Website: bh-photo
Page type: payment
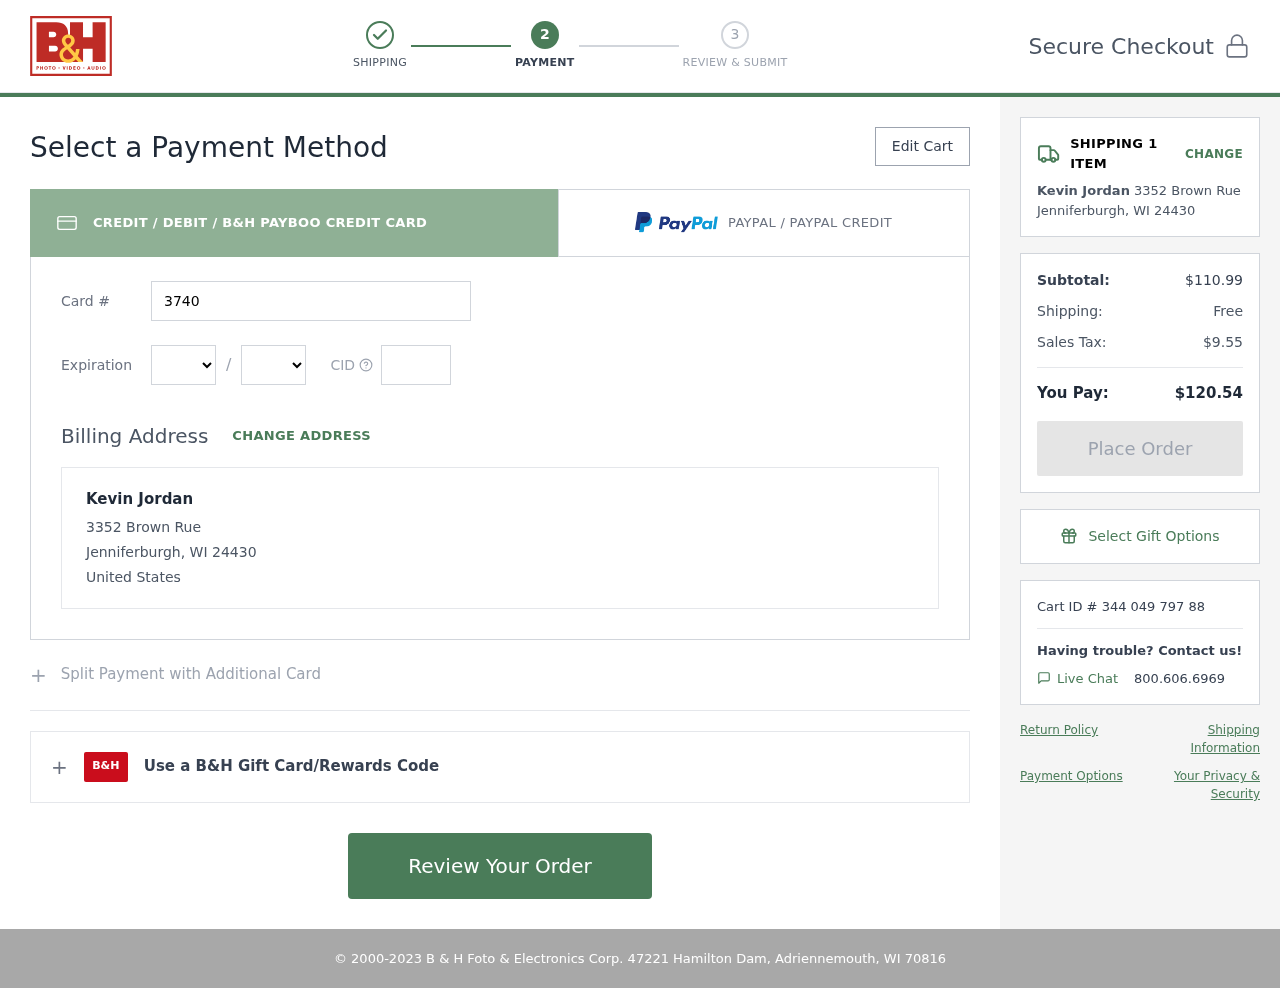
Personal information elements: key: PII_CARD_CVV
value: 6502
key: PII_CARD_EXPIRY_MONTH
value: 01
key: PII_CARD_EXPIRY_YEAR
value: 26
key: PII_CARD_NUMBER
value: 3740 7799 7137 209
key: PII_CITY_STATE_ZIP
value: Jenniferburgh, WI 24430
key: PII_COUNTRY
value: United States
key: PII_FULLNAME
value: Kevin Jordan
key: PII_STREET
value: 3352 Brown Rue
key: PII_FULLNAME2
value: Kevin Jordan
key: PII_STREET2
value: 3352 Brown Rue
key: PII_CITY_STATE_ZIP2
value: Jenniferburgh, WI 24430
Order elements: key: ORDER_NUM_ITEMS
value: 1
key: ORDER_SUBTOTAL
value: $110.99
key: ORDER_SHIPPING_COST
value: Free
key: ORDER_TAX
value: $9.55
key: ORDER_TOTAL
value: $120.54
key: ORDER_ID
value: Cart ID # 344 049 797 88